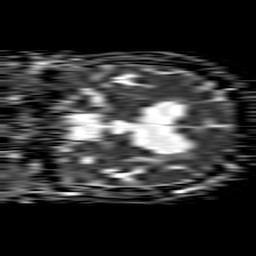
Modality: ADC
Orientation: coronal
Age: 72
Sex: female
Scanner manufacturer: philips
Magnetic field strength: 1.5 T
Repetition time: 4.6 s
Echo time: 0.08631 s